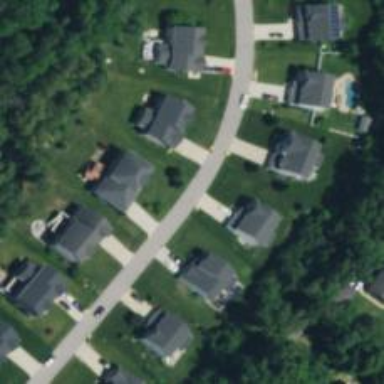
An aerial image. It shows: Driveway leading to service road.